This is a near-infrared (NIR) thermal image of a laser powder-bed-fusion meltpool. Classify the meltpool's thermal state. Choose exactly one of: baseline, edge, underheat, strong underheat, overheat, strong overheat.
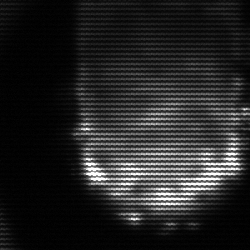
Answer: baseline